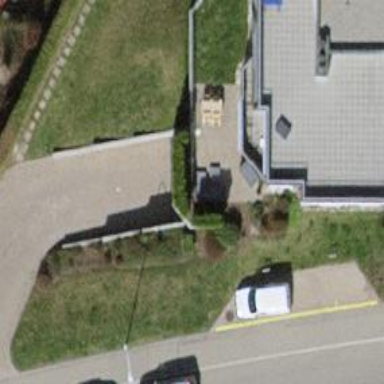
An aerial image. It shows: Parking entrance.